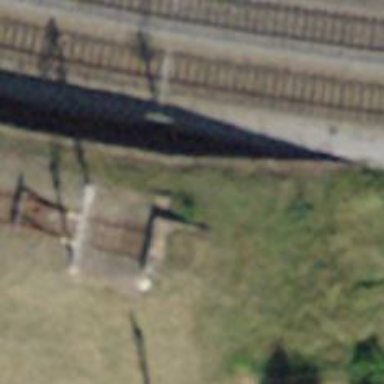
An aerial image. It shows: Railway buffer stop.